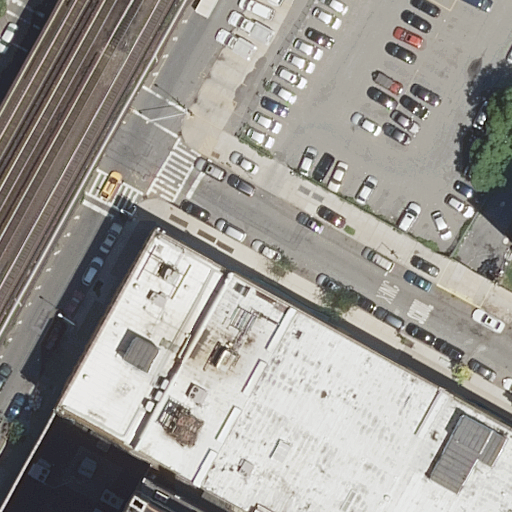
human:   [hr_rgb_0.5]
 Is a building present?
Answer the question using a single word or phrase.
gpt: yes

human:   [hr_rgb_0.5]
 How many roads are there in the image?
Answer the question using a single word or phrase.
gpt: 14

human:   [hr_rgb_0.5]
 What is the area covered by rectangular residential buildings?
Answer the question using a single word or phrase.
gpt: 5m2

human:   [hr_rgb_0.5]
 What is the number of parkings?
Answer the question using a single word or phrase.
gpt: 1

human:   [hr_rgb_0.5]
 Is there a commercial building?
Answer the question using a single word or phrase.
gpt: no

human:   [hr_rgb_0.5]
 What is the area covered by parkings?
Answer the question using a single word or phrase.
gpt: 3233m2

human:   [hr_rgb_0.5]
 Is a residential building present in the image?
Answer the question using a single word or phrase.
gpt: yes

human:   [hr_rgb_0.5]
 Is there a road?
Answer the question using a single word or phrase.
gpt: yes

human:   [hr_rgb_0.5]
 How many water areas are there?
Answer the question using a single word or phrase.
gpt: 0

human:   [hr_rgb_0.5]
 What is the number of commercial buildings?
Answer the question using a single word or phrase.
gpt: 0

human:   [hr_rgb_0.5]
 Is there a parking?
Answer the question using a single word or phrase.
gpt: yes

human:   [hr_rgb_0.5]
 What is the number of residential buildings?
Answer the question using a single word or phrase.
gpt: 2

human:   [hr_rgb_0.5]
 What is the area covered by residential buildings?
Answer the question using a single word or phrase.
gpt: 5m2

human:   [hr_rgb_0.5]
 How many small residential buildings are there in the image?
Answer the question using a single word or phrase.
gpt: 2

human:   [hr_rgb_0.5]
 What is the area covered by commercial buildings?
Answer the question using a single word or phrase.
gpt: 0m2

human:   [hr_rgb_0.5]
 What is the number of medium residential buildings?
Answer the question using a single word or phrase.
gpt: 0

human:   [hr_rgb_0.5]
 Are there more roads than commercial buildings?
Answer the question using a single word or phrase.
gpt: yes

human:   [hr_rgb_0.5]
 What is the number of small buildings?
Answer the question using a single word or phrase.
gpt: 2

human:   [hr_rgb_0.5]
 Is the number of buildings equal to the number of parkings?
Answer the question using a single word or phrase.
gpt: no

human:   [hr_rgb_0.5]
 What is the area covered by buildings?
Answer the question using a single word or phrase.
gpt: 133m2

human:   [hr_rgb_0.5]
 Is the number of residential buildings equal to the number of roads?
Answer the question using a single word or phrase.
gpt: no

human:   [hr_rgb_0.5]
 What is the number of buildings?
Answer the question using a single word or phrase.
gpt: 3

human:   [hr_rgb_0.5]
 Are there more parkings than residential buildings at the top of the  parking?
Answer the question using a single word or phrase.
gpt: yes

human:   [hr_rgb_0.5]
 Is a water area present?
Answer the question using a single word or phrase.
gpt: no

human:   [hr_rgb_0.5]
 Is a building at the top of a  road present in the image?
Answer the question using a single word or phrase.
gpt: no

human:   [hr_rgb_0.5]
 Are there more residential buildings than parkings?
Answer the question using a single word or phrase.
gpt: yes

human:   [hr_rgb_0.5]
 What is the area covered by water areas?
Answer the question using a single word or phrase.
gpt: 0m2

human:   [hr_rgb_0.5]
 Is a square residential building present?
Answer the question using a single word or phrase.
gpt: no

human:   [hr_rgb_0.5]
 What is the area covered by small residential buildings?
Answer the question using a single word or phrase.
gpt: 5m2

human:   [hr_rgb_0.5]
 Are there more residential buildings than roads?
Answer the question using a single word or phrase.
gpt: no

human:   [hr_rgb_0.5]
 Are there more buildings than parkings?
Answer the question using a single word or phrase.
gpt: yes

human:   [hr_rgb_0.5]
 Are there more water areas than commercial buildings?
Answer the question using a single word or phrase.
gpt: no

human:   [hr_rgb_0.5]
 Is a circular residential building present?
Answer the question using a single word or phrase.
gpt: no

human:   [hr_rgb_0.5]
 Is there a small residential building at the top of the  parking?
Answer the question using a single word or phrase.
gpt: no

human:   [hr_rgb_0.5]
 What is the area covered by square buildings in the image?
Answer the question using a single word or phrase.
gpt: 0m2

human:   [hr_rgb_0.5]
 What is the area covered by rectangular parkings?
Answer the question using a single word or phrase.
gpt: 0m2

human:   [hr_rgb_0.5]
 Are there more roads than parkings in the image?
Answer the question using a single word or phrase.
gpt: yes

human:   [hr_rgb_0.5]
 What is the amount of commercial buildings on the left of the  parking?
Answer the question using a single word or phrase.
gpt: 0

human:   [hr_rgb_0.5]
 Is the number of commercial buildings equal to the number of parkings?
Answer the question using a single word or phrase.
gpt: no

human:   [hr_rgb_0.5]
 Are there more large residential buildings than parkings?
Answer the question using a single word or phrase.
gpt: no

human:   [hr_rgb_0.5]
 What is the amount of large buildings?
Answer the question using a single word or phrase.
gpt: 0

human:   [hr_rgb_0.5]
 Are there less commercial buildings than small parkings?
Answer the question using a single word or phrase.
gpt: no

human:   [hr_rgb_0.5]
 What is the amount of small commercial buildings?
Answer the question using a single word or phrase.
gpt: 0

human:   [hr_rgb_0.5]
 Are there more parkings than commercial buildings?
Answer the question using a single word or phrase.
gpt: yes

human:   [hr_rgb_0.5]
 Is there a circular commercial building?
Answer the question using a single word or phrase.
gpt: no

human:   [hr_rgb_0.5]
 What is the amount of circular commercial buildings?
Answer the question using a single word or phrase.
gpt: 0

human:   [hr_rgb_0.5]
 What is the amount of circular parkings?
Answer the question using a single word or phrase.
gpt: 0

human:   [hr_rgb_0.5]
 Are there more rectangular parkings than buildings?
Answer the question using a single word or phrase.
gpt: no

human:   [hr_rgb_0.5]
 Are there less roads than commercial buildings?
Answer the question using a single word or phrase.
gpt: no

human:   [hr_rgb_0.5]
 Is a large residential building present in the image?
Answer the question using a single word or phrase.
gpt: no

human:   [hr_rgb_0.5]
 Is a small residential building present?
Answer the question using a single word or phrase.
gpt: yes

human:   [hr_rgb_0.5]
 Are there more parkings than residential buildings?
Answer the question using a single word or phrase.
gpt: no

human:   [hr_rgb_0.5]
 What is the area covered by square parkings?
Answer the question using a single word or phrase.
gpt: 0m2

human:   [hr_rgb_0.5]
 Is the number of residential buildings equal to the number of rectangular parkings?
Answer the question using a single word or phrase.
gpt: no

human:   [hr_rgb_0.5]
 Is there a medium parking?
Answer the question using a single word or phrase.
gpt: no

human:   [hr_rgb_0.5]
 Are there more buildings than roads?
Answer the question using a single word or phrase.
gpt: no

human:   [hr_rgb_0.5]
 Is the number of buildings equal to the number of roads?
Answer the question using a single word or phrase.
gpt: no

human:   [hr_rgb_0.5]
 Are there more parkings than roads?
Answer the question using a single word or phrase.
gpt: no

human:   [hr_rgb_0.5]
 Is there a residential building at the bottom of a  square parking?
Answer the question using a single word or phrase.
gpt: no

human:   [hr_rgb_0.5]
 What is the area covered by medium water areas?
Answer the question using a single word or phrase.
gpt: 0m2

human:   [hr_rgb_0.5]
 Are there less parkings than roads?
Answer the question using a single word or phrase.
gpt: yes

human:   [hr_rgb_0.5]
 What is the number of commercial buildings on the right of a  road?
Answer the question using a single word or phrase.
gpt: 0

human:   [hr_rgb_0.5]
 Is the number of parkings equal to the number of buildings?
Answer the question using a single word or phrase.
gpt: no

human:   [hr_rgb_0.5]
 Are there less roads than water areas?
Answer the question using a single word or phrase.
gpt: no